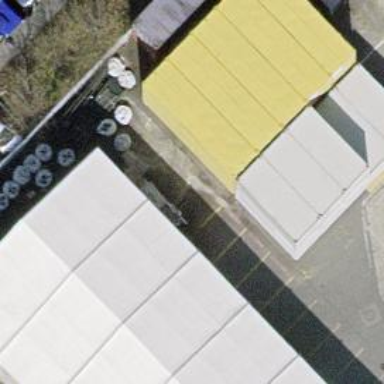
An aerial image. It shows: Industrial building.